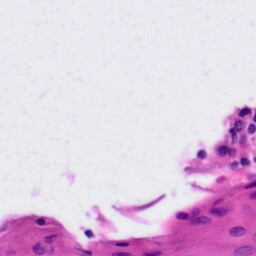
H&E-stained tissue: Tonsil